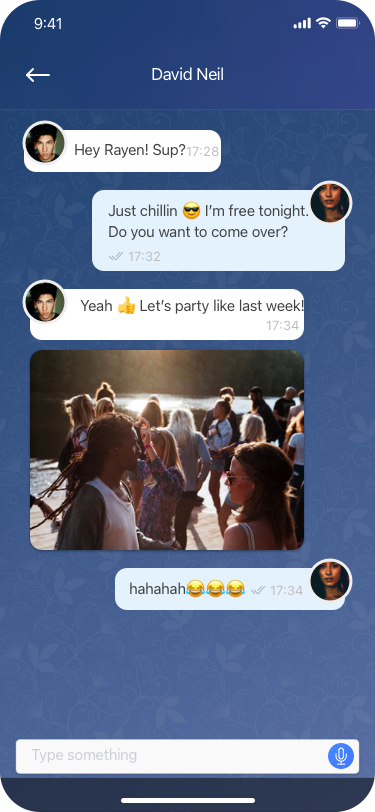
Text in this UI design:
17:34
hahahah😂😂😂
17:34
Yeah 👍 Let’s party like last week!
17:32
Just chillin 😎 I’m free tonight.
Do you want to come over?
17:28
Hey Rayen! Sup?
David Neil